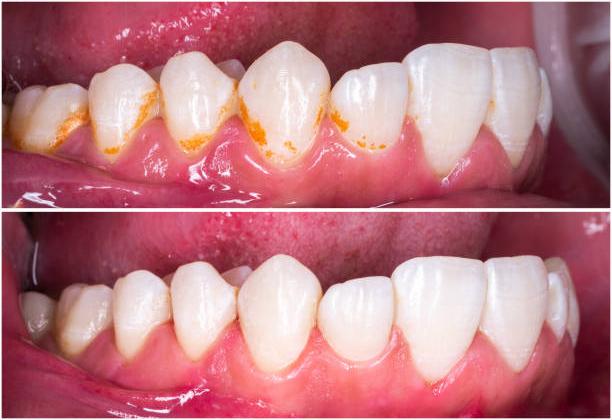
Condition: Calculus